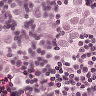
Metastatic tissue present: yes